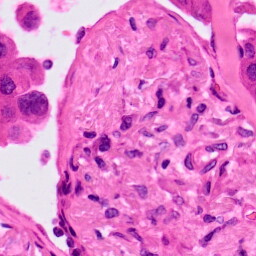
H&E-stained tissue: Lung